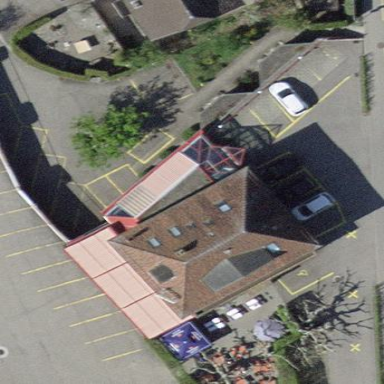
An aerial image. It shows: Hotel building with flat roof.